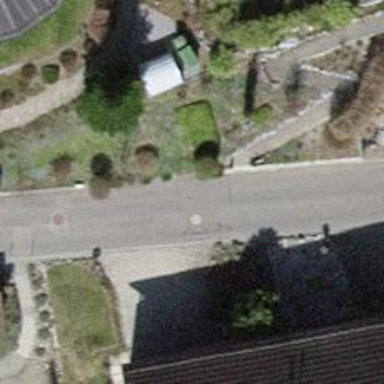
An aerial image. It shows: Residential road with asphalt surface and no sidewalks.